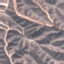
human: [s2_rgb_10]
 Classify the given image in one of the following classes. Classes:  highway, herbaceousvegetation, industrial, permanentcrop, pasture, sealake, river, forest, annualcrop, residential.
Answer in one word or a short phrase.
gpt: HerbaceousVegetation